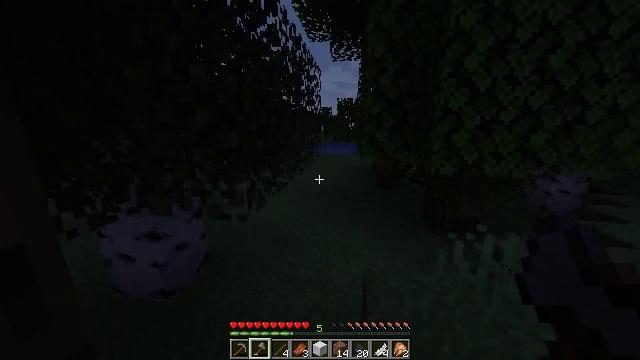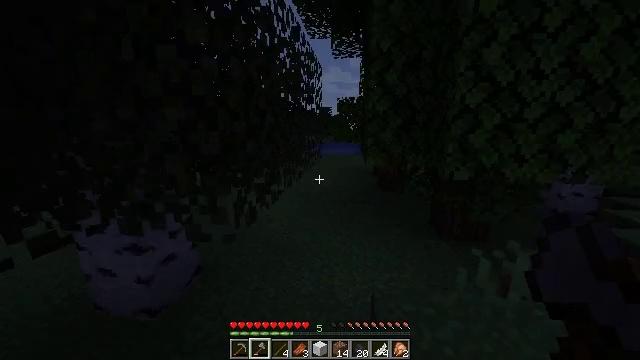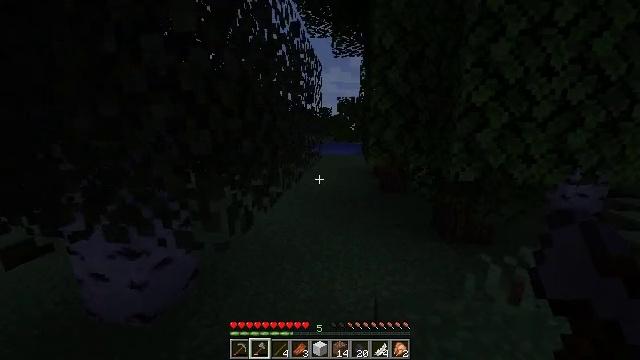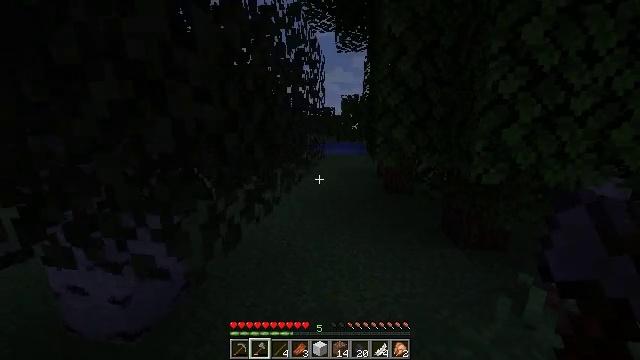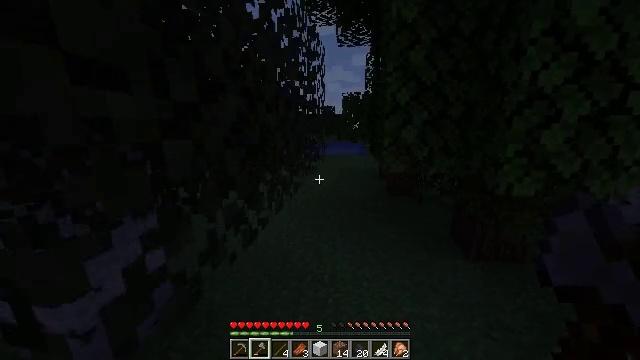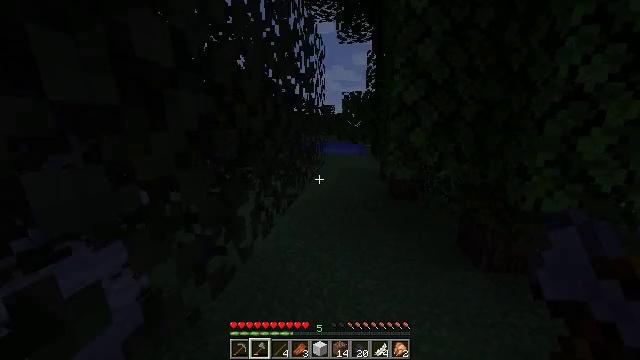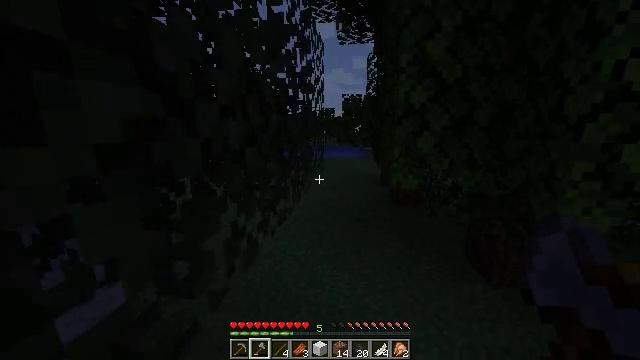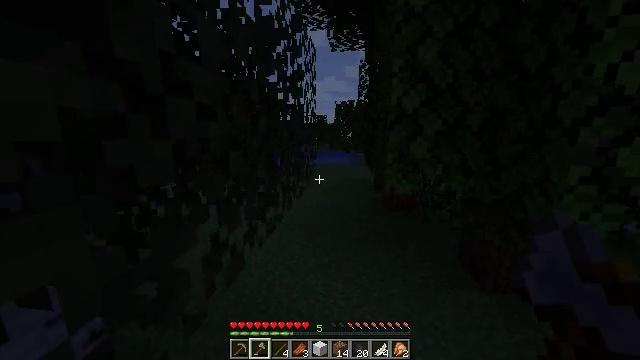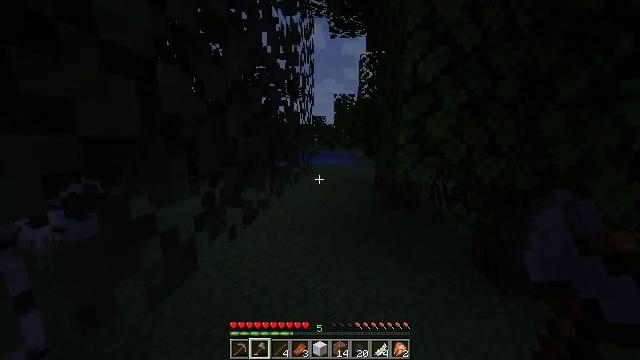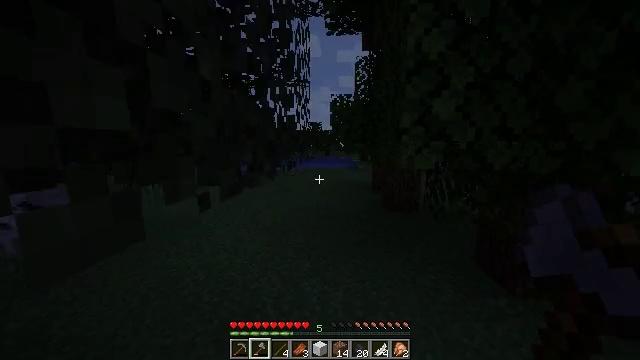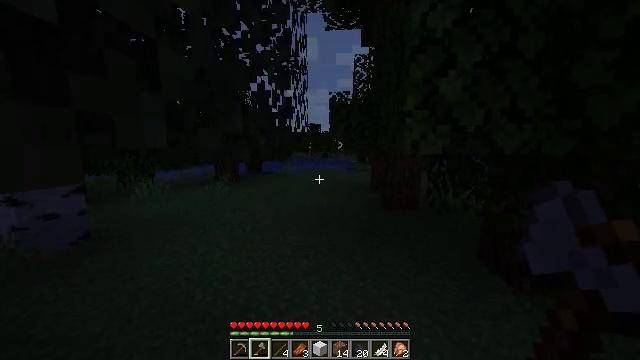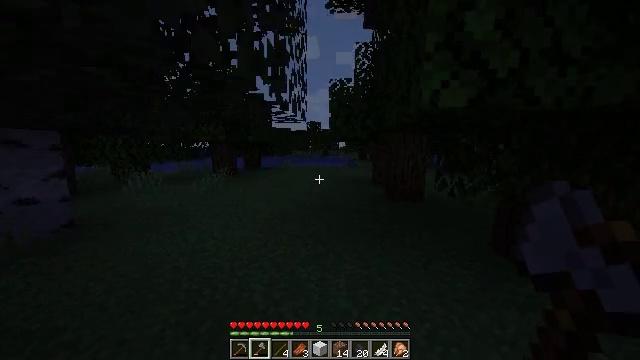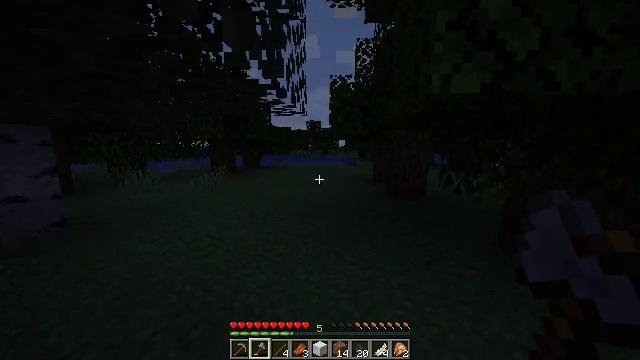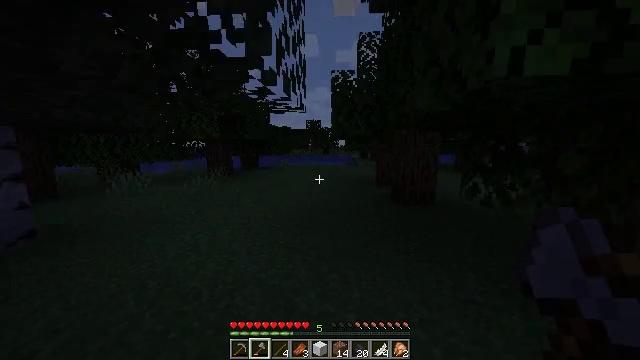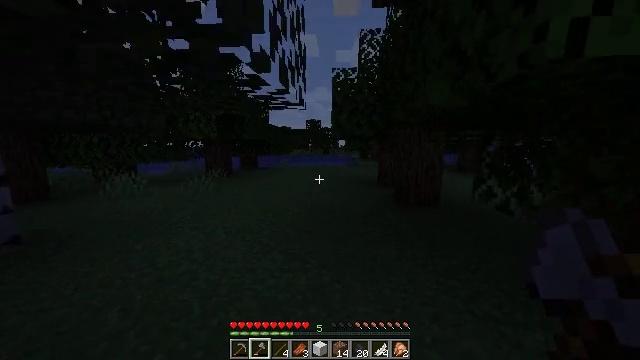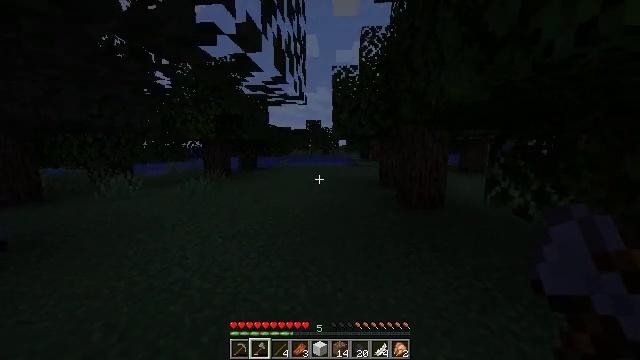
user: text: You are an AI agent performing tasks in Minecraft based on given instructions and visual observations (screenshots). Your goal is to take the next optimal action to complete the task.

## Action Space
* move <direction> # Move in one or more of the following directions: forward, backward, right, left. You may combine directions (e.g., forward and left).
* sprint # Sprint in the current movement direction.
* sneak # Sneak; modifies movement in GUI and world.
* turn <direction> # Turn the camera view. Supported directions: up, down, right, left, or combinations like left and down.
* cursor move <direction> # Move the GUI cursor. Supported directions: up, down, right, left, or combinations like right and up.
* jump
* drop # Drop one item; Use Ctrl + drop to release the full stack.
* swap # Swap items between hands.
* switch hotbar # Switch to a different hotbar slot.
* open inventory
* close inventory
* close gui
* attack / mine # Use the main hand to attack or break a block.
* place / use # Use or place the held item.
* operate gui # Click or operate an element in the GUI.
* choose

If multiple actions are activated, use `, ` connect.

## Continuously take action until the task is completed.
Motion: motion action
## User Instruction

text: Interact with the crafting table to make a torch.
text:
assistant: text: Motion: move forward, sprint
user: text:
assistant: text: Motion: move forward, sprint
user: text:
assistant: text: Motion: move forward, sprint
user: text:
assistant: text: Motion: move forward, sprint
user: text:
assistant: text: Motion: move forward, sprint
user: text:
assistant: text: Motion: move forward, sprint
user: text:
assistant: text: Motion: move forward, sprint, turn right and up
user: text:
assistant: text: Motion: move forward, sprint
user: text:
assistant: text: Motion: move forward, sprint, turn right and up
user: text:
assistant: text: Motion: move forward, sprint
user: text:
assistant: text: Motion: move forward, sprint
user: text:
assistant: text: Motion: move forward, sprint
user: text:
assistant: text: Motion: move forward, sprint
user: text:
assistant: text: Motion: move forward, sprint
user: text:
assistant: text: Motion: move forward, sprint
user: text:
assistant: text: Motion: move forward, sprint
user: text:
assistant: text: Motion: move forward, sprint
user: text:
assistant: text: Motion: move forward, sprint
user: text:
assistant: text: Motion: move forward, sprint
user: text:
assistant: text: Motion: move forward, sprint
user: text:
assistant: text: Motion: move forward, sprint
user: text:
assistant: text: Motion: move forward and move left, sprint
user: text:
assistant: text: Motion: move forward and move left, sprint
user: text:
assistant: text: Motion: move forward and move left, sprint
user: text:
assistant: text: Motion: move forward, sprint
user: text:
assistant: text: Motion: move forward, sprint
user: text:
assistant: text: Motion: move forward, sprint
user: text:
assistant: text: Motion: move forward, sprint
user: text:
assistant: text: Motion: move forward, sprint
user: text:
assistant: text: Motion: move forward, sprint